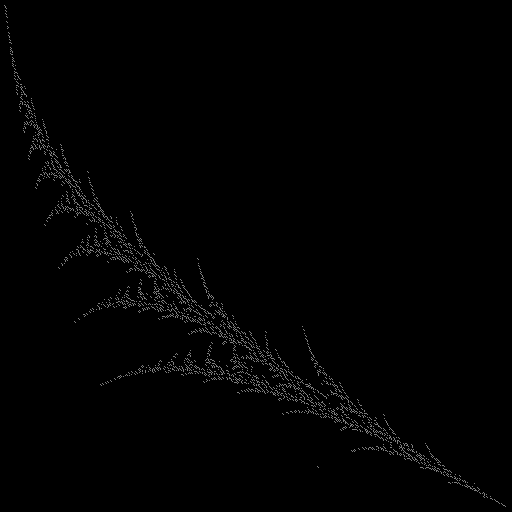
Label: umbrellafern